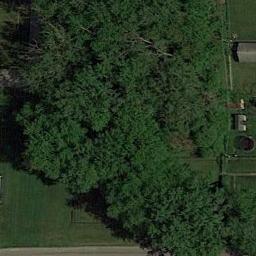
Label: forest